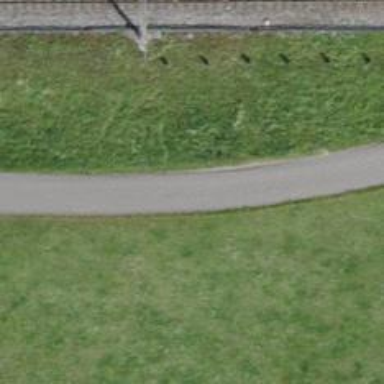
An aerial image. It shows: Track with grade 2 surface.